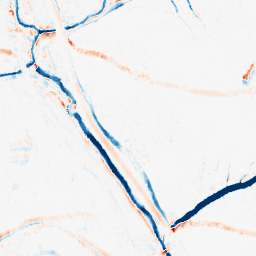
Category: morphological
Decomposition family: morphological_ellipse
Decomposition parameters: operation: average
width: 10
height: 5
Upsampling method: cubic_mitchell
Upsampling parameters: scale: 4
Upsampling scale: 4